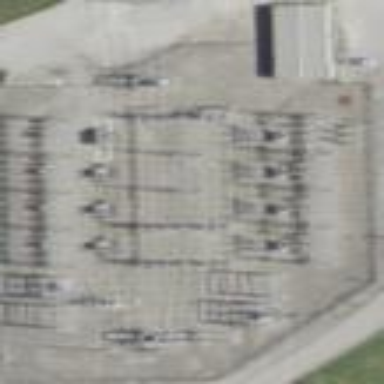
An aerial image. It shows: Distribution level power substation enclosed by fence.